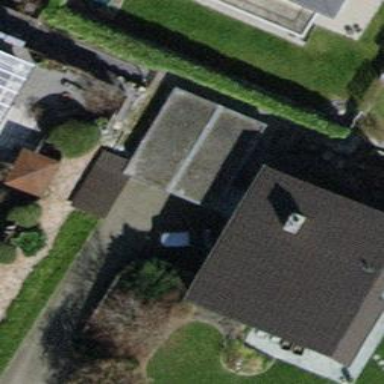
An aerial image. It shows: Garage.